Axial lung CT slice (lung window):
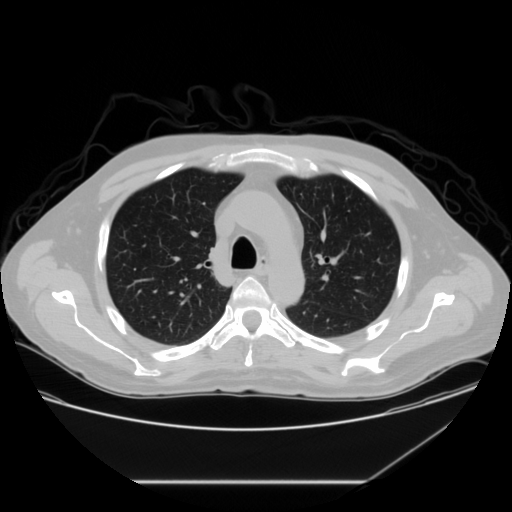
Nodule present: no